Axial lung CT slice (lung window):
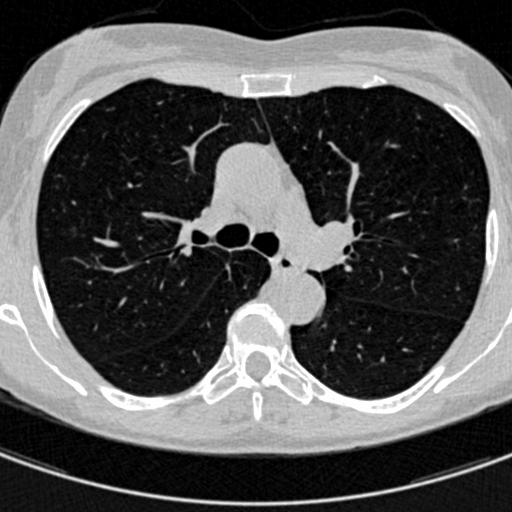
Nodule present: no